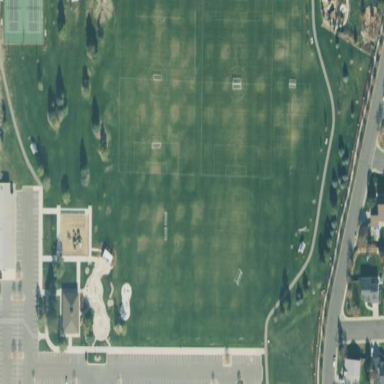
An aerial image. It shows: Soccer pitch for leisure land activities.